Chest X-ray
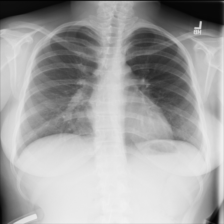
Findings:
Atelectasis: negative
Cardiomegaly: negative
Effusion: negative
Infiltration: negative
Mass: negative
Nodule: negative
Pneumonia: negative
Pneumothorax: negative
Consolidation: negative
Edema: negative
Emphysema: negative
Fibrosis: negative
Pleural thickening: negative
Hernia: negative